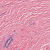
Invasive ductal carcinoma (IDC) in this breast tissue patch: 0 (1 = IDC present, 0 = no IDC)